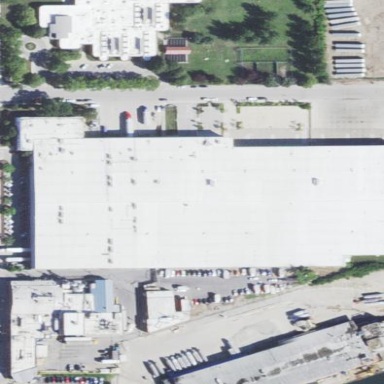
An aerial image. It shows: Warehouse building used as post depot.